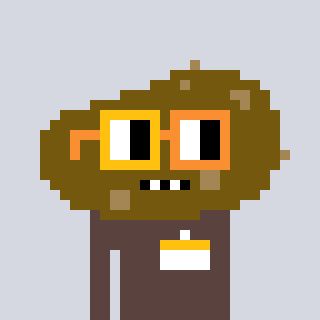
a pixel art character with square yellow and orange glasses, a potato-shaped head and a darkbrown-colored body on a cool background